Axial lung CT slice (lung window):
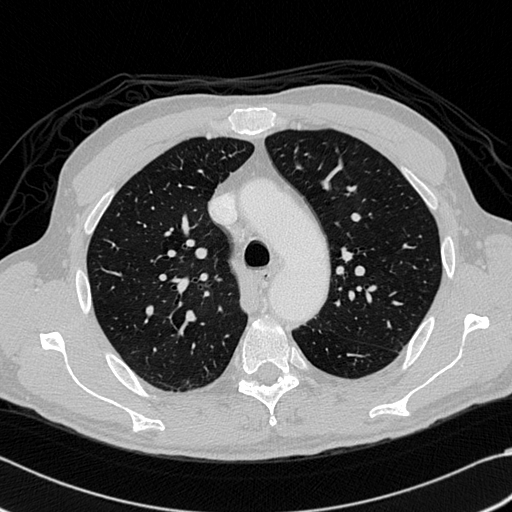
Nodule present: no